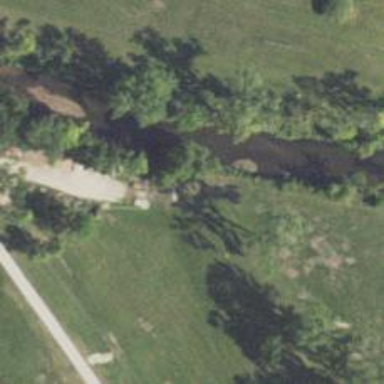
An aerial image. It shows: Hole used for both golf and disc golf.